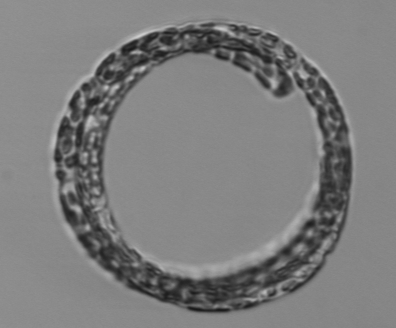
Label: Guinardia_striata